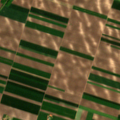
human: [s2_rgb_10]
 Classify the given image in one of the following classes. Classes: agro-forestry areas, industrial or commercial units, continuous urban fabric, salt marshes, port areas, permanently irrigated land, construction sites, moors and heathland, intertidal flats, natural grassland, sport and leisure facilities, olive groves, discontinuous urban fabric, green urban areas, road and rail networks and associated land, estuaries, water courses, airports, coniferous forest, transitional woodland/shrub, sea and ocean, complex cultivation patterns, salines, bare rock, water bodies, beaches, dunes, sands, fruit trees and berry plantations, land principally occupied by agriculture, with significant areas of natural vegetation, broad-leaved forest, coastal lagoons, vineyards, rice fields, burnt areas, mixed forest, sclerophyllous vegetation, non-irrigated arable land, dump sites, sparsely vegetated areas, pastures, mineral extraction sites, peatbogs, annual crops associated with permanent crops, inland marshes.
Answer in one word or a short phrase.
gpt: non-irrigated arable land, land principally occupied by agriculture, with significant areas of natural vegetation